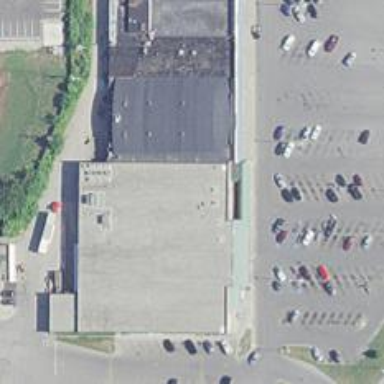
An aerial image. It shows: Supermarket.